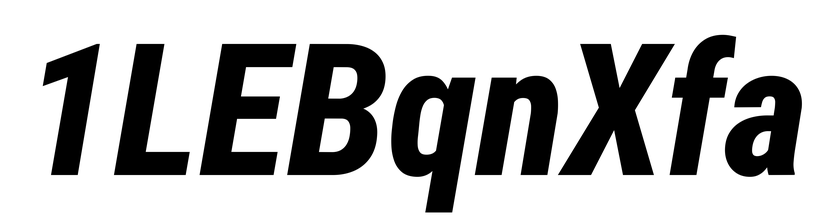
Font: Roboto-Italic_Condensed_ExtraBold_Italic